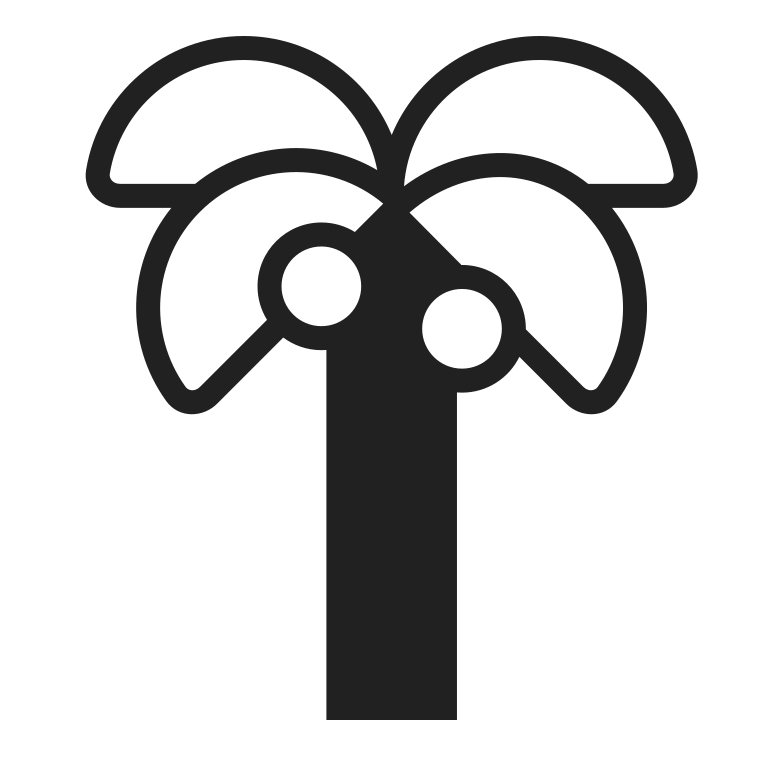
palm tree high contrast